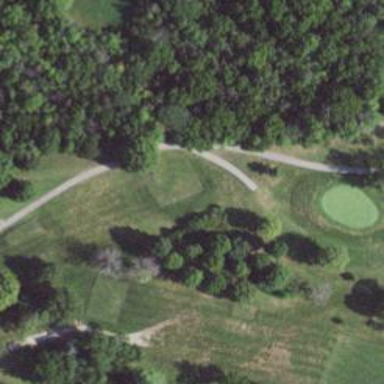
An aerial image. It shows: Service road designated as golf cart path.